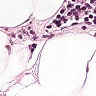
Metastatic tissue present: no